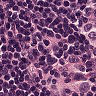
Metastatic tissue present: yes